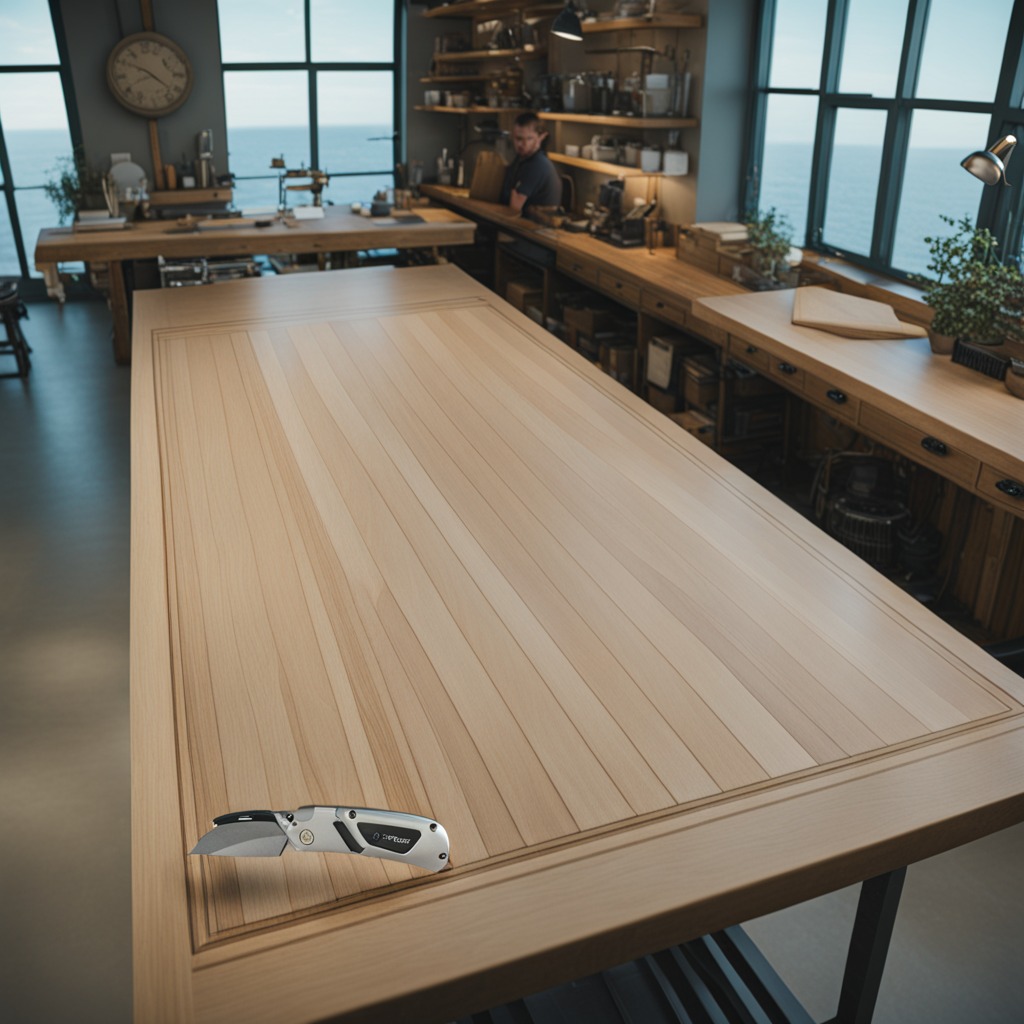
A utility knife is lying on the workbench.